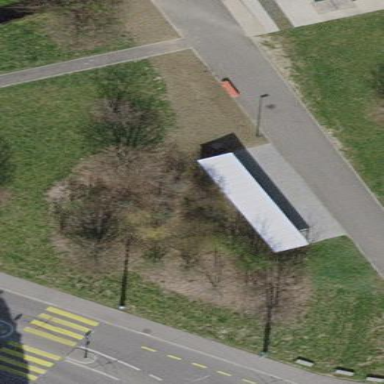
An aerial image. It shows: Building with bicycle shed for parking bikes.